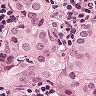
Metastatic tissue present: yes